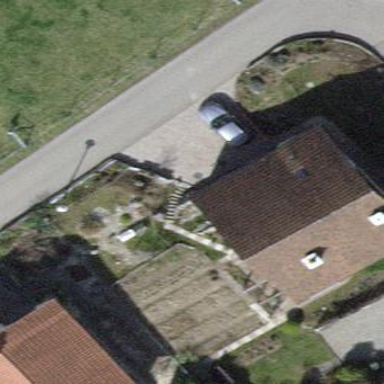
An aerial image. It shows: Detached building with gabled roof.